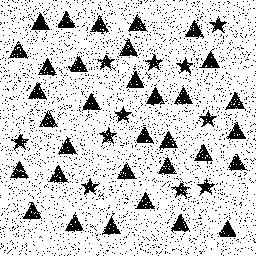
Squares: 0
Triangles: 33
Stars: 11
Total shapes: 44